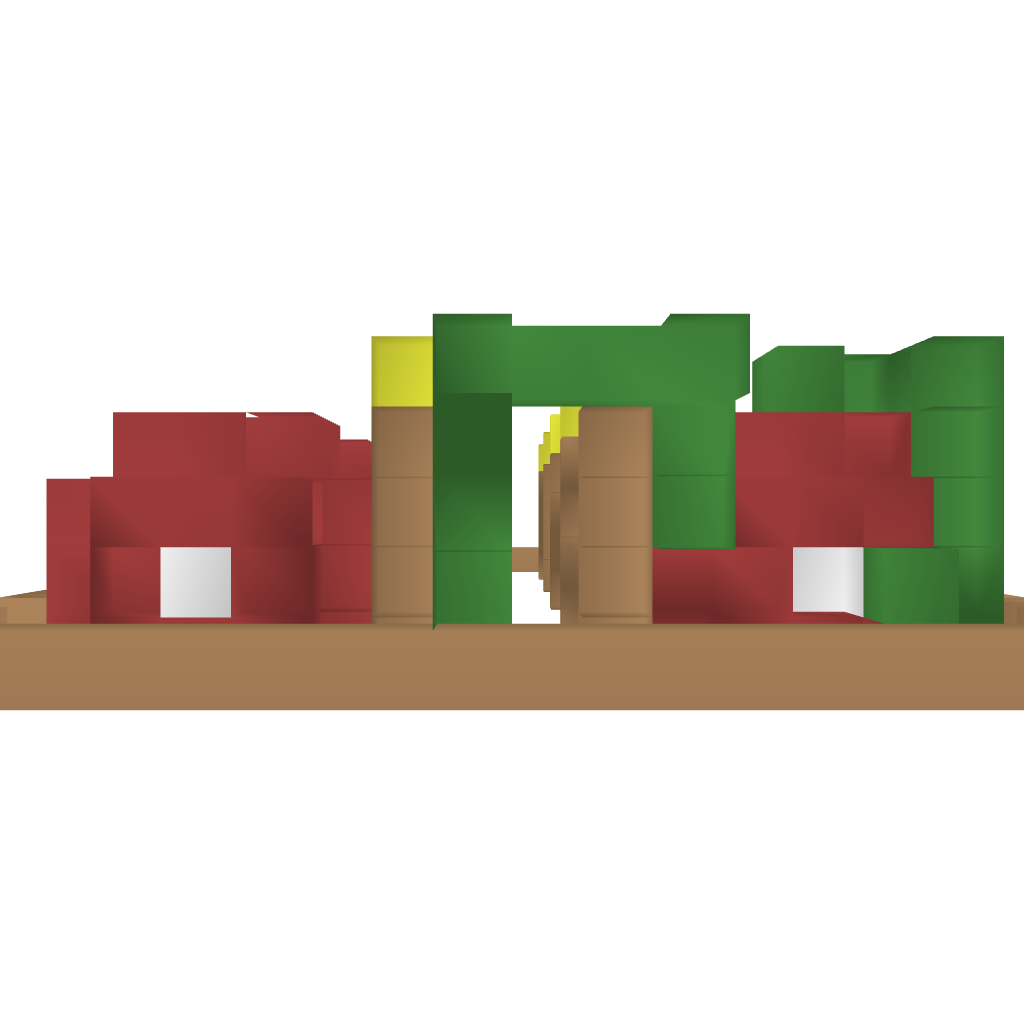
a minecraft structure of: Mushroom Village good quality